Interaction volume radius: 5 \u00c5
Interaction volume height: 20 \u00c5
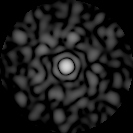
Disorder parameter: 0.8486